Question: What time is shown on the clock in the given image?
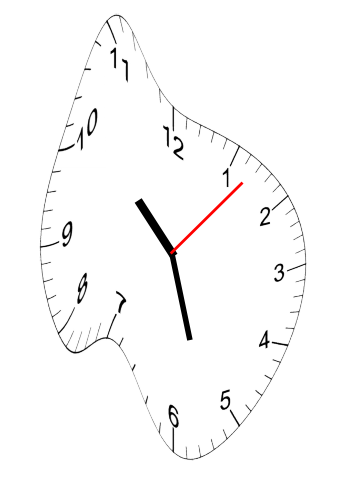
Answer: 10:27:07